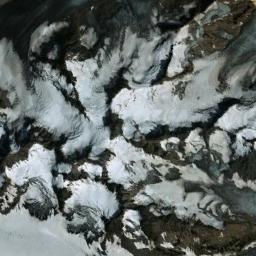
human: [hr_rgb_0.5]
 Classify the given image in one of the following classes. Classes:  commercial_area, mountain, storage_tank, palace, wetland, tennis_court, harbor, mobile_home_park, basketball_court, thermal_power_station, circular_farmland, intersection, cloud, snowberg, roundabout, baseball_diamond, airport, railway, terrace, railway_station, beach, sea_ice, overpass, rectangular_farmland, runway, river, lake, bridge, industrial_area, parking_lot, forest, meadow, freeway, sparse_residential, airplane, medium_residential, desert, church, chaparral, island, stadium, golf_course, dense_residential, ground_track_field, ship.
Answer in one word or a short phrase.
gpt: snowberg